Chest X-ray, PA view. Patient: 61 years old, sex F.
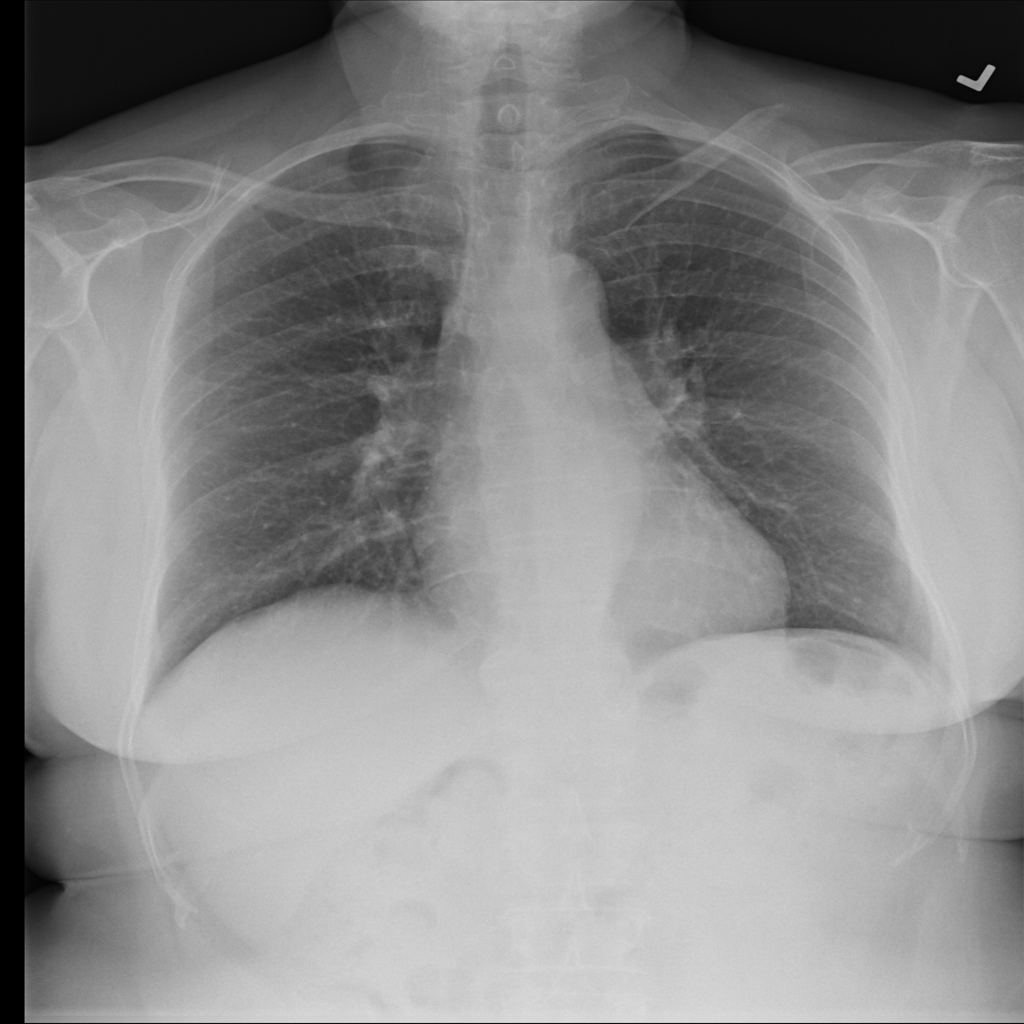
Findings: No Finding